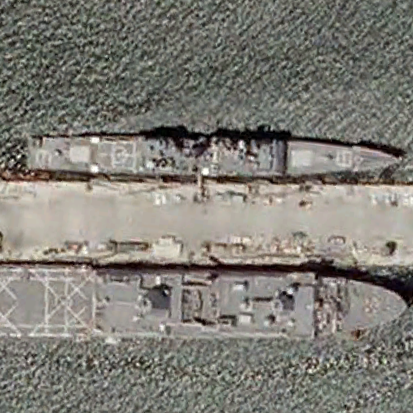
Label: combat